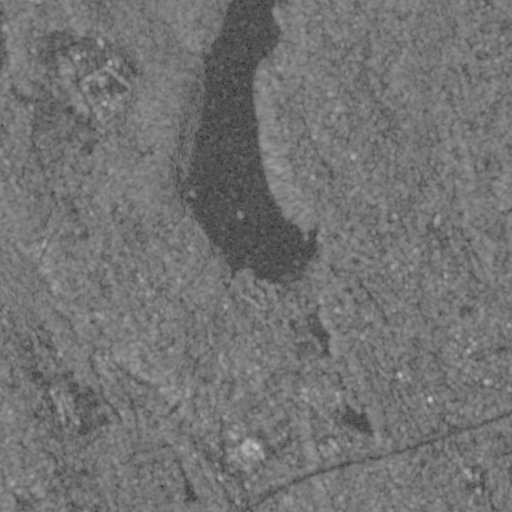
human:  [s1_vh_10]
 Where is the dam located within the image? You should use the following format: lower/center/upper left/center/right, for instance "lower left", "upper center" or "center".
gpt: The dam is located in the upper left of the image.
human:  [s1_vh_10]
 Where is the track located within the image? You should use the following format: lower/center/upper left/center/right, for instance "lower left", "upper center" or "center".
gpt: The track is located in the lower left of the image.
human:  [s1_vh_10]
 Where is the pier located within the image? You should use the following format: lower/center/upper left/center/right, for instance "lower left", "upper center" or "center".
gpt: The pier is located in the center of the image.
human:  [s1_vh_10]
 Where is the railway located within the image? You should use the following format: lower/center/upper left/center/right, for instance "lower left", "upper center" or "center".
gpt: The railway is located in the lower right of the image.
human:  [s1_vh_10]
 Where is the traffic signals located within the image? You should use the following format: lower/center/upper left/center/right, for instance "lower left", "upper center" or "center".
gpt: The traffic signals is located in the lower center of the image.
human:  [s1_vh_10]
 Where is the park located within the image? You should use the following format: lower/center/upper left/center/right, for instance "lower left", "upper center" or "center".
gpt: There is no park in the image.

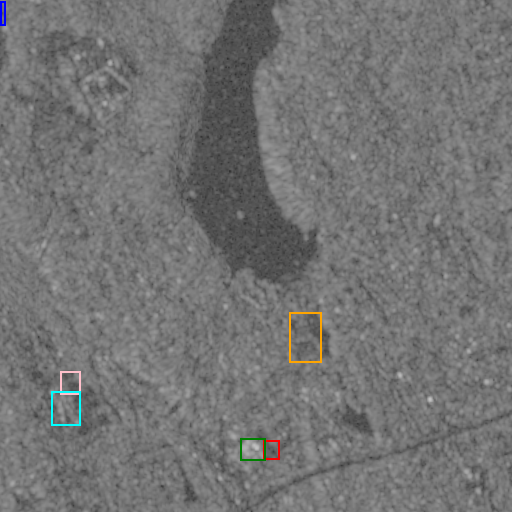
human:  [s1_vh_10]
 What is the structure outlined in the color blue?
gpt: The structure outlined in blue is a dam.
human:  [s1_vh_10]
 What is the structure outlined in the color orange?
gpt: The structure outlined in orange is a park.
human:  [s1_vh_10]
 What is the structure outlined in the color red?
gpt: The structure outlined in red is a parking lot.
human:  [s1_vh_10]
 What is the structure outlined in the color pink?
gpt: The structure outlined in pink is a track.
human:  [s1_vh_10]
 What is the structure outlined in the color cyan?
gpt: The structure outlined in cyan is a building.
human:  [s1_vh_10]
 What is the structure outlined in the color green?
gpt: The structure outlined in green is a building.
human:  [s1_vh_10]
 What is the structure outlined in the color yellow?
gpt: There is no yellow outline.